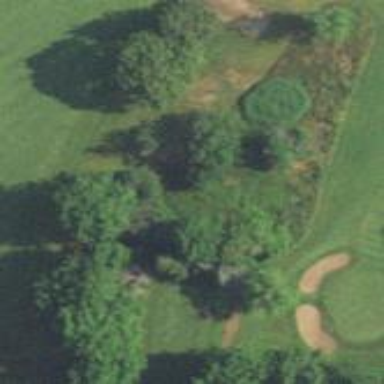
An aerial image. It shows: Rough grassy area used for golf.